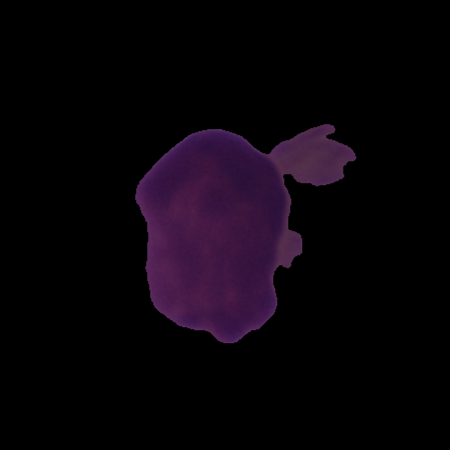
Label: healthy